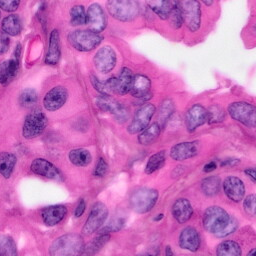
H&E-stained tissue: Pancreatic